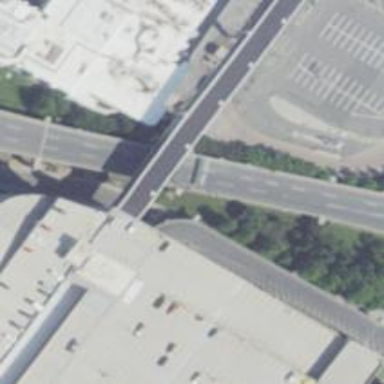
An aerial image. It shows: Service road tunnel under building passage.